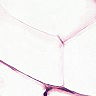
Metastatic tissue present: no